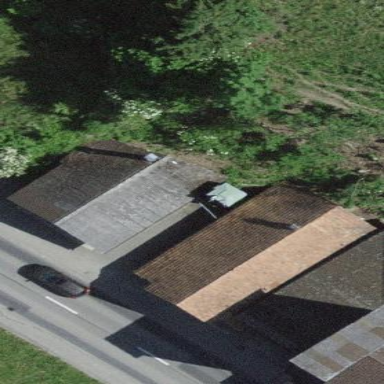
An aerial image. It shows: Sty building.